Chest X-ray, PA view. Patient: 50 years old, sex F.
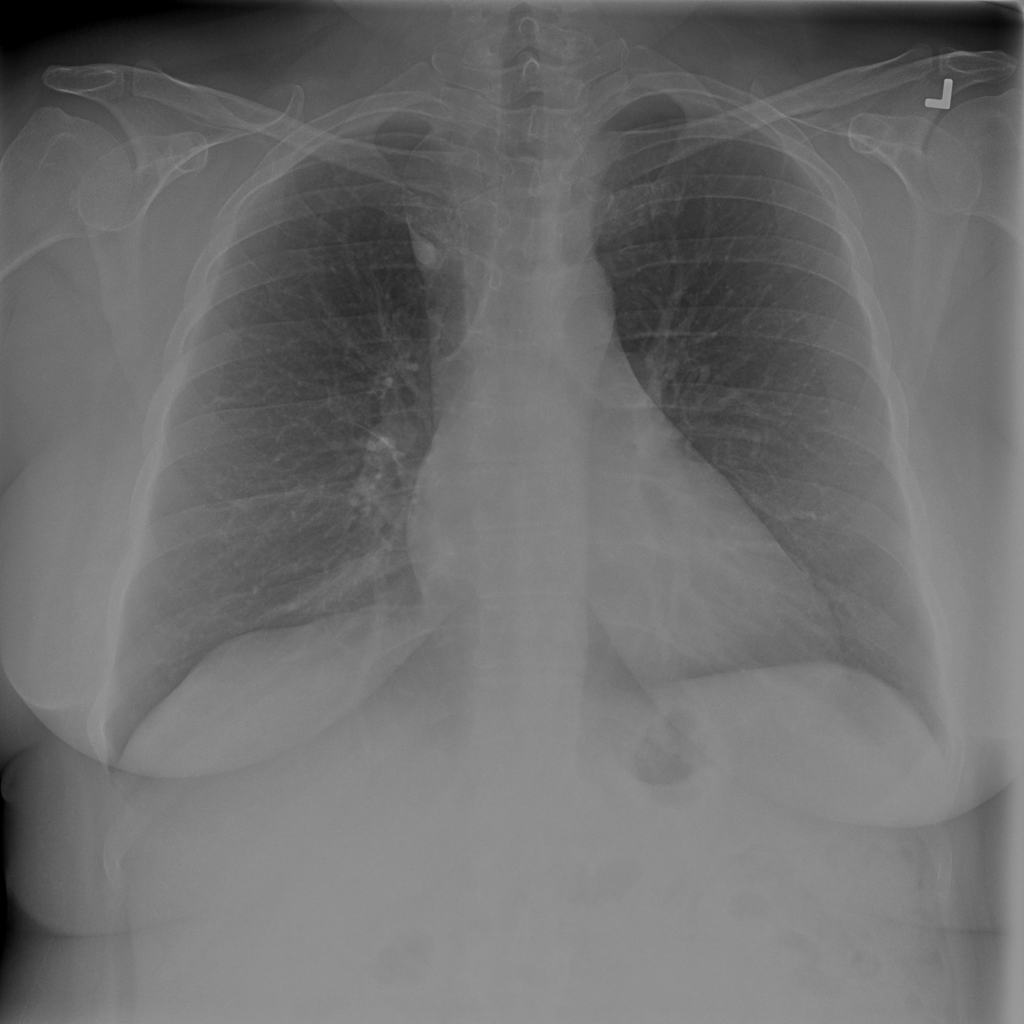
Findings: Infiltration